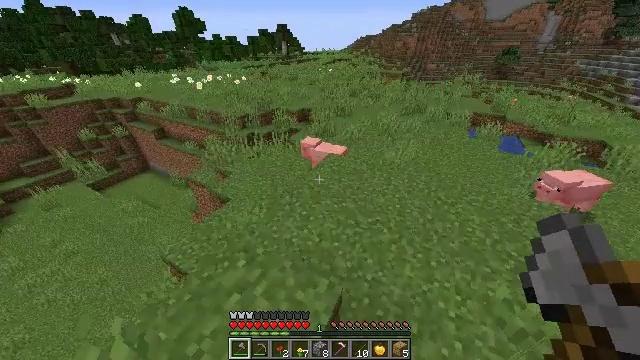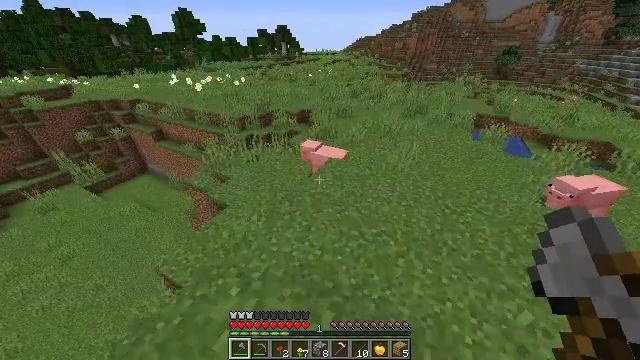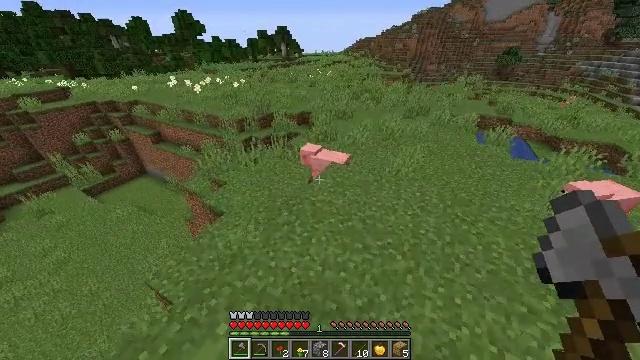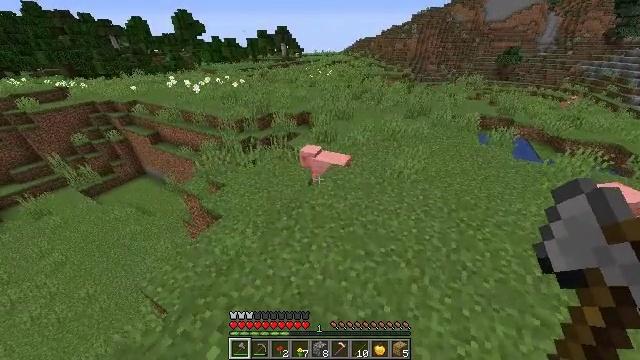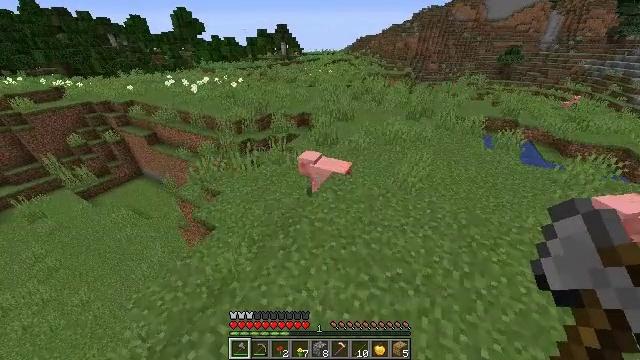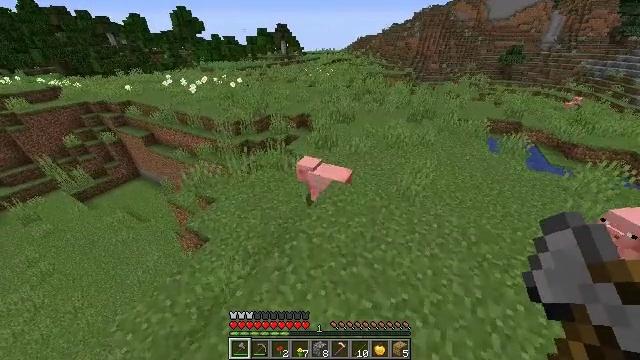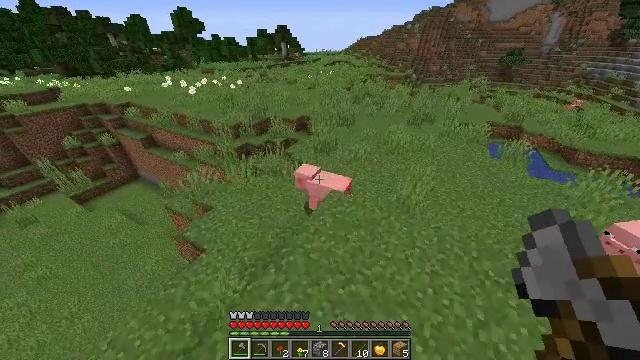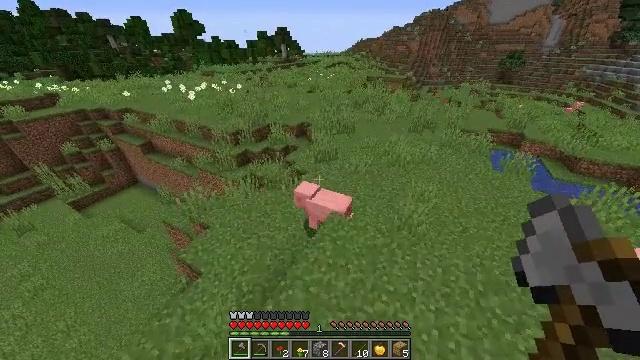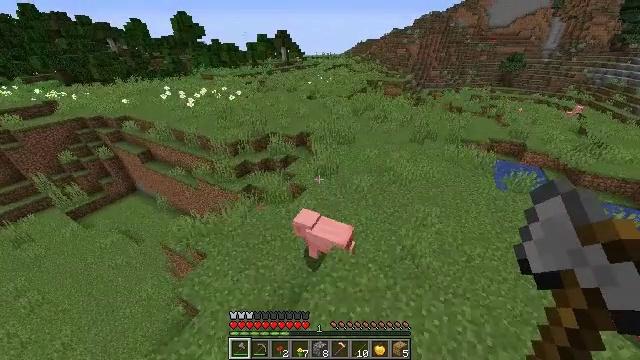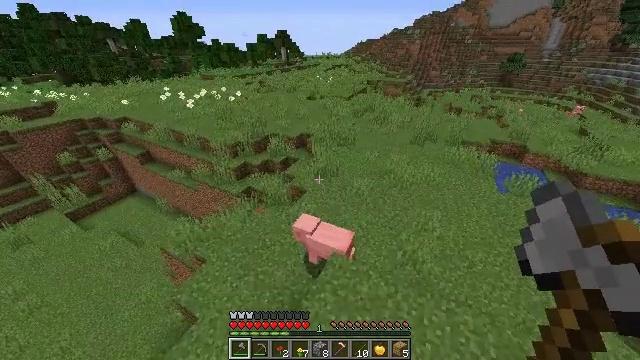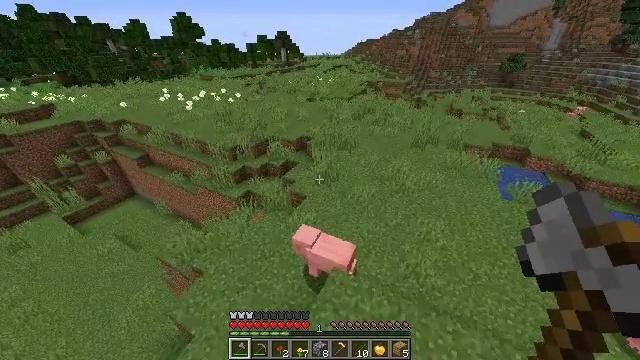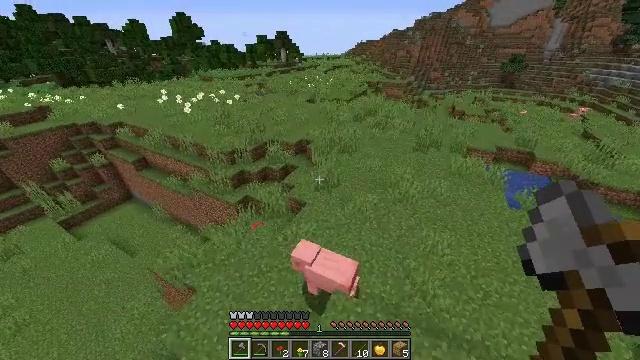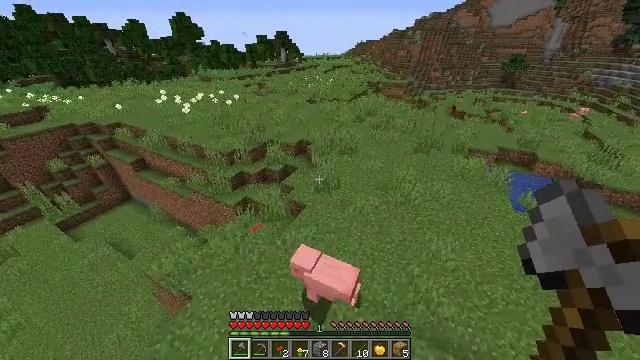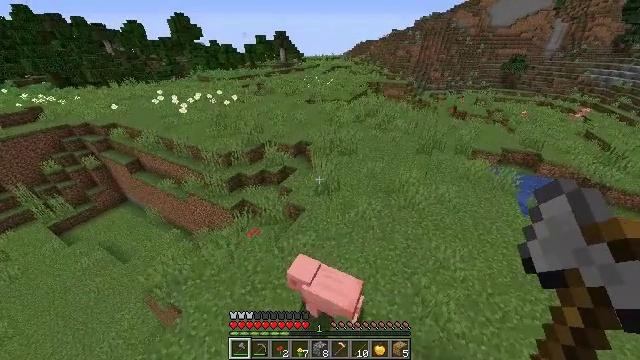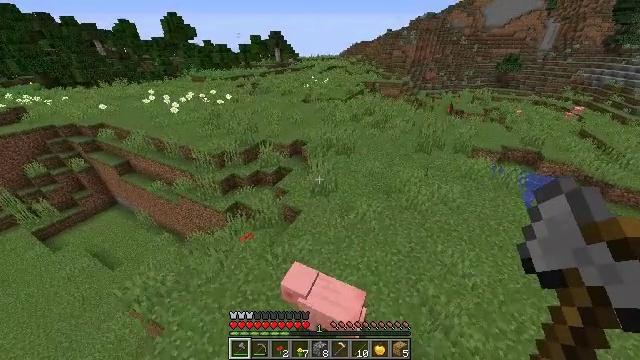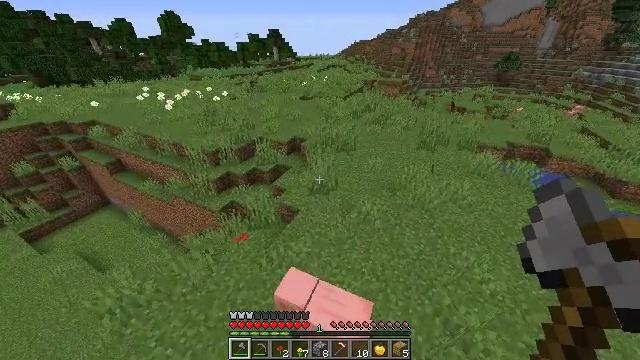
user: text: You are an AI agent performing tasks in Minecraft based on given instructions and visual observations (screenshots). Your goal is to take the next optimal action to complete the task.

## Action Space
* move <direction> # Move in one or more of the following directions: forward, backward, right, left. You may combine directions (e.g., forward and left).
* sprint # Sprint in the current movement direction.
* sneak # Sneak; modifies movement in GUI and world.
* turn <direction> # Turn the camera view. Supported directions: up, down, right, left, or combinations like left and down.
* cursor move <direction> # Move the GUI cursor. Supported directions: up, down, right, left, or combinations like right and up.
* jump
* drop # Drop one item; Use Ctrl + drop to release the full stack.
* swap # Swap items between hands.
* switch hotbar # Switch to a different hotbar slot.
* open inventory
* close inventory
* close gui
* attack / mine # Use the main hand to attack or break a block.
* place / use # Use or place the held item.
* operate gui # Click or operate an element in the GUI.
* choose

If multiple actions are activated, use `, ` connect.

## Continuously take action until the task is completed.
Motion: motion action
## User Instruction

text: Gather the oxeye daisy for crafting.
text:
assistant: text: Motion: move forward
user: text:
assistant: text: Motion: move forward
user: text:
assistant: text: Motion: move forward
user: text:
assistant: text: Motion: move forward
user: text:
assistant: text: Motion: move forward
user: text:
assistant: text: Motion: move forward, jump
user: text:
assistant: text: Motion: move forward, jump
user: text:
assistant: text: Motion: move forward, jump
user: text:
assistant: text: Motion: move forward, jump
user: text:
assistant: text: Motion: move forward, jump
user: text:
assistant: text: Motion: move forward, jump
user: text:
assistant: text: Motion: move forward
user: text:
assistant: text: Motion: move forward
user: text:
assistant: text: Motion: move forward, turn right
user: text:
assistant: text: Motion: move forward
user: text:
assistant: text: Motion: move forward
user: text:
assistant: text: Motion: move forward
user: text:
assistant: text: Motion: move forward
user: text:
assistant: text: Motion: move forward, jump
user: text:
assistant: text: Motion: move forward, jump
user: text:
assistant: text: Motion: move forward, jump
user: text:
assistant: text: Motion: move forward, jump
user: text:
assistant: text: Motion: move forward
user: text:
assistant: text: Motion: move forward
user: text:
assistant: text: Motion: move forward
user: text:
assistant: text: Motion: move forward
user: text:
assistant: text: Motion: move forward
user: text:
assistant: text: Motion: move forward
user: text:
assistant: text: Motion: move forward
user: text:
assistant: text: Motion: move forward